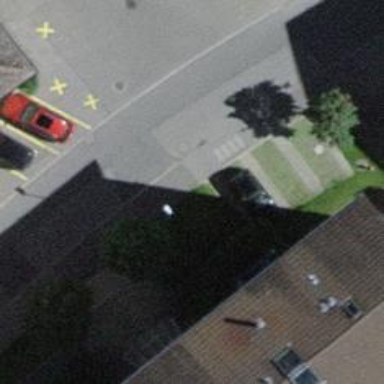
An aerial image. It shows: Residential road with asphalt surface and sidewalk on the left side.